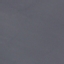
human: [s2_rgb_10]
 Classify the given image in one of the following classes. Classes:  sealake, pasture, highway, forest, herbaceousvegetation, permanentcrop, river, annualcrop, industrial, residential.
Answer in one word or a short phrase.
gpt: SeaLake